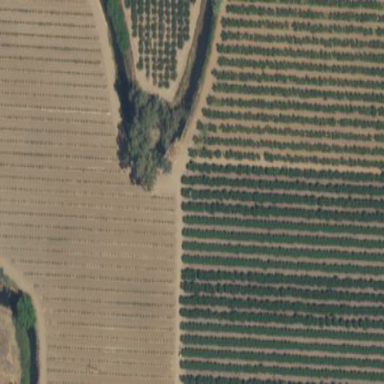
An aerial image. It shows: Orchard.